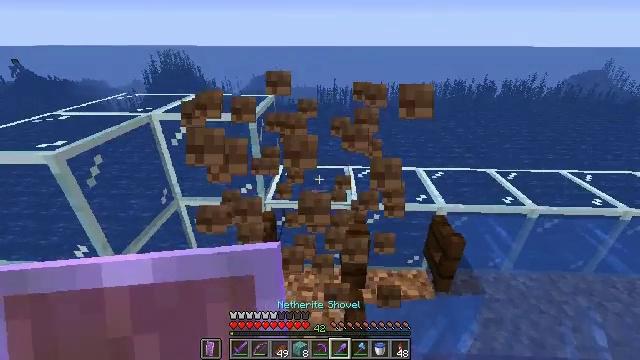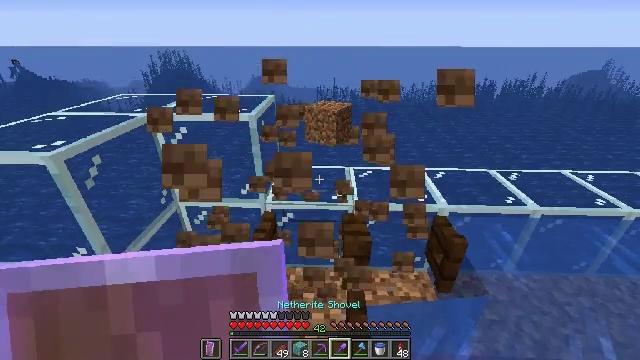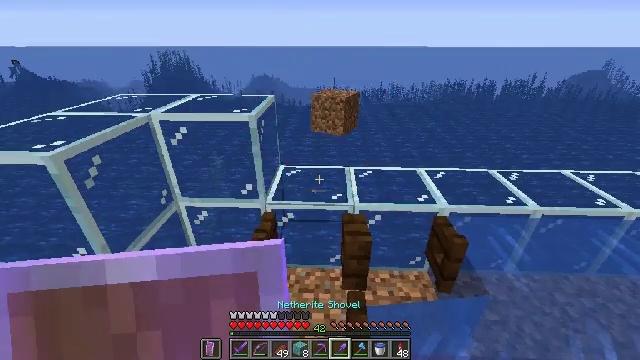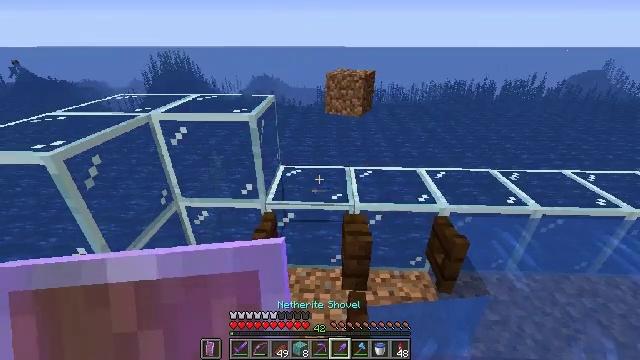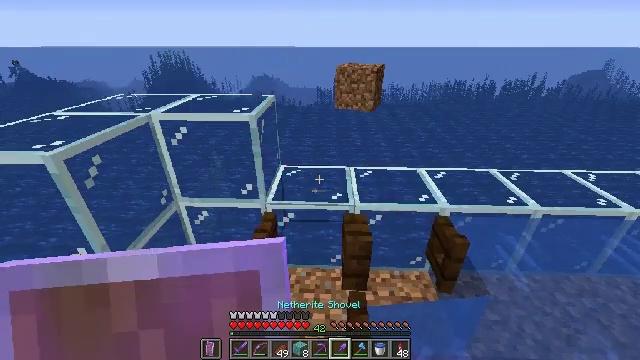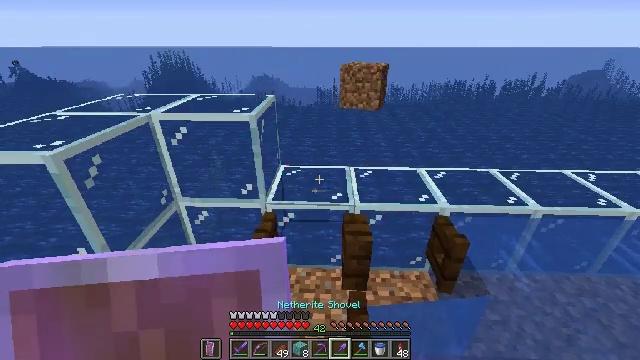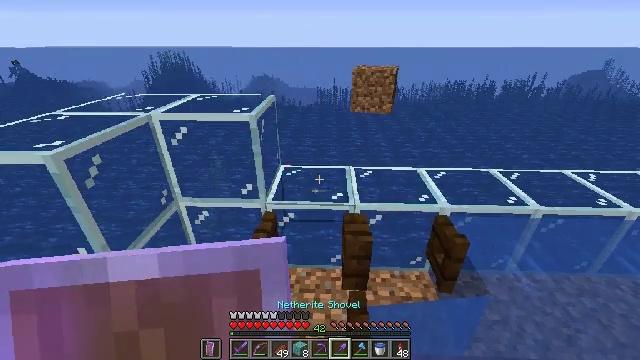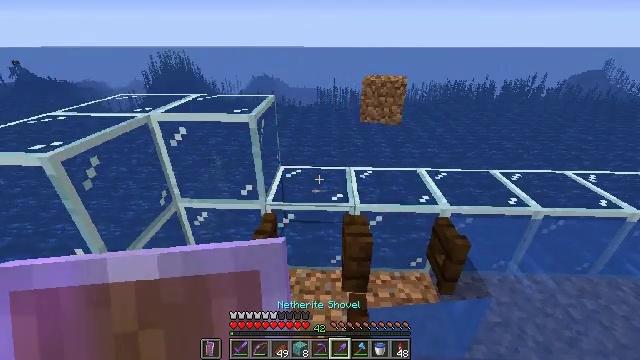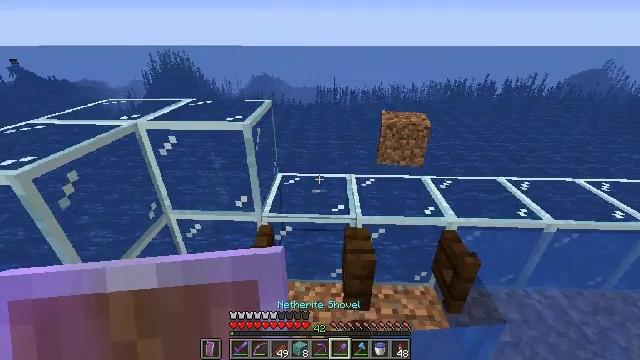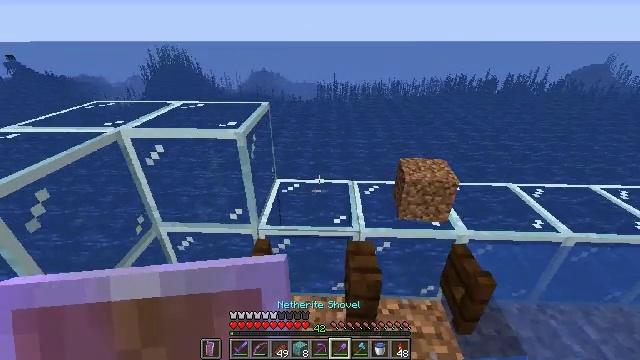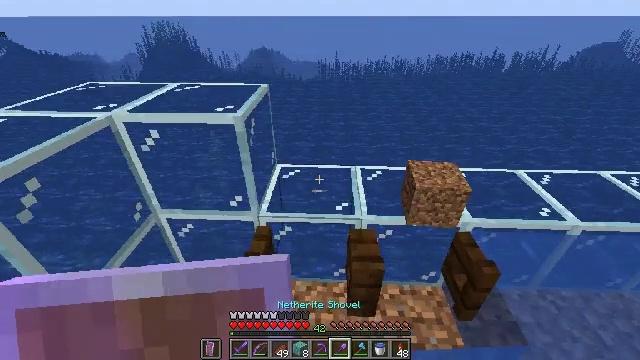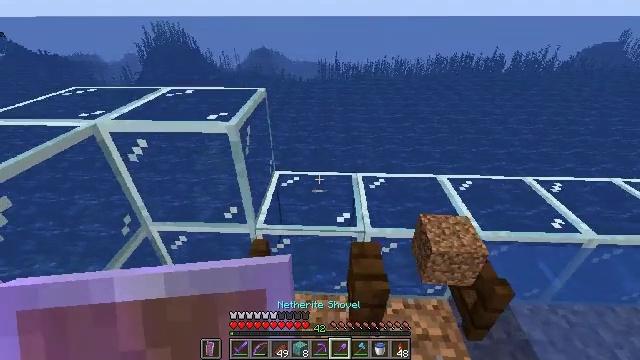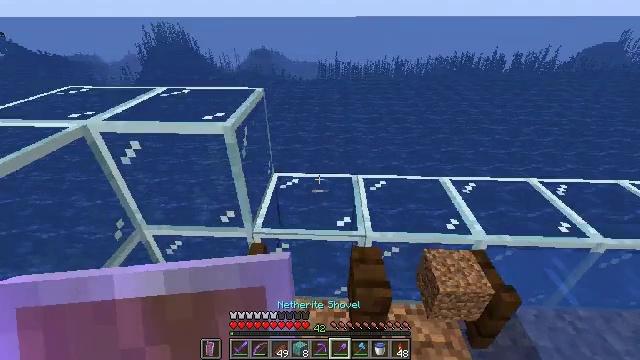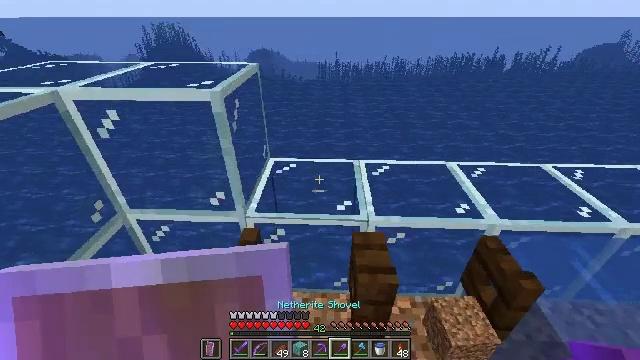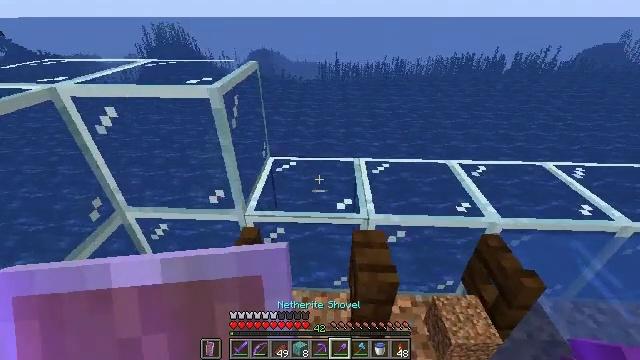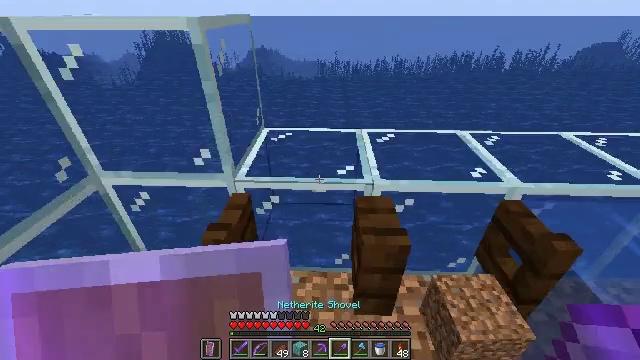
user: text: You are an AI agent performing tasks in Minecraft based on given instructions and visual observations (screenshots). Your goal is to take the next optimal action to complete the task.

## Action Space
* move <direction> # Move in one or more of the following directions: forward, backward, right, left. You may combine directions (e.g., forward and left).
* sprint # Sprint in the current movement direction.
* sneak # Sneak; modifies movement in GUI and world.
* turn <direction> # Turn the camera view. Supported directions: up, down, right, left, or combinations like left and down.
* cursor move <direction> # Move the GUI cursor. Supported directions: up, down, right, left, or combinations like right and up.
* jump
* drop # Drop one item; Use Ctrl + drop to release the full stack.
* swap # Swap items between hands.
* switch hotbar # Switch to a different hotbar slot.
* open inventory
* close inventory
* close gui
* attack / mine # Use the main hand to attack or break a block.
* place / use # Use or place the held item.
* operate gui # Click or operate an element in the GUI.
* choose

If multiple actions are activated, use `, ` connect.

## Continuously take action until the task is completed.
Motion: motion action
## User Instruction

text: Mine the dark oak fence gate.
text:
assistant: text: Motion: no_op
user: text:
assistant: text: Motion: no_op
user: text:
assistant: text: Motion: no_op
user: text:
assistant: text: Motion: no_op
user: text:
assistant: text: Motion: no_op
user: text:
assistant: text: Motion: no_op
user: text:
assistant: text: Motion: move forward
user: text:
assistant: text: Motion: move forward
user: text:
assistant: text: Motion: move forward
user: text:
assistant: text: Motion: move forward, turn down
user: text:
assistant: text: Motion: no_op
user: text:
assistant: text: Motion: no_op
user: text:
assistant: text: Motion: no_op
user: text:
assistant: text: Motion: no_op
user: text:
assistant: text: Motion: no_op
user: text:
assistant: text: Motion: turn right and down
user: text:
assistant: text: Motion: turn right and down
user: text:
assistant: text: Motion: no_op
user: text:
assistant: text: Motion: no_op
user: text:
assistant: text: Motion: no_op
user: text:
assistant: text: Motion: no_op
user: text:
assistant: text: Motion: no_op
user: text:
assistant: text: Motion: no_op
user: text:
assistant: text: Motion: no_op
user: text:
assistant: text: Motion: no_op
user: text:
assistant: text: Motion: no_op
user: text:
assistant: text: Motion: no_op
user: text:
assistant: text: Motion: no_op
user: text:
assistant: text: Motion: no_op
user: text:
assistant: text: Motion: turn left